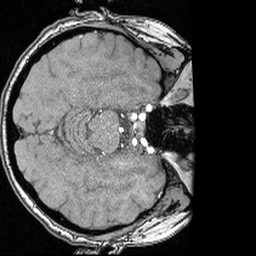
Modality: angio
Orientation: axial
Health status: ill
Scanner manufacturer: siemens
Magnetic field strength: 3 T
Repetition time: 0.022 s
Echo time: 0.00395 s